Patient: sex M, age 74
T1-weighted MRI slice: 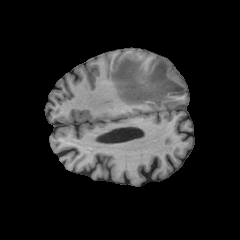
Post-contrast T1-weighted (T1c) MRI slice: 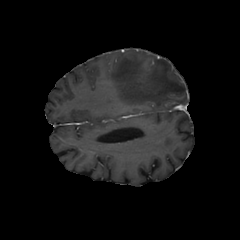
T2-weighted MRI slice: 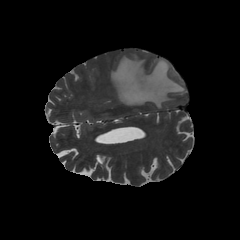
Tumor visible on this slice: yes
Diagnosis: Glioblastoma, IDH-wildtype
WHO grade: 4